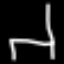
Label: chair